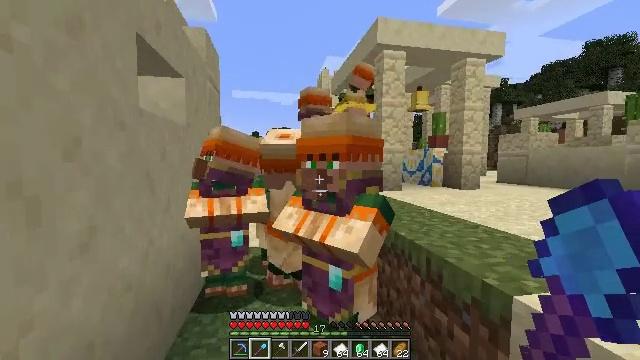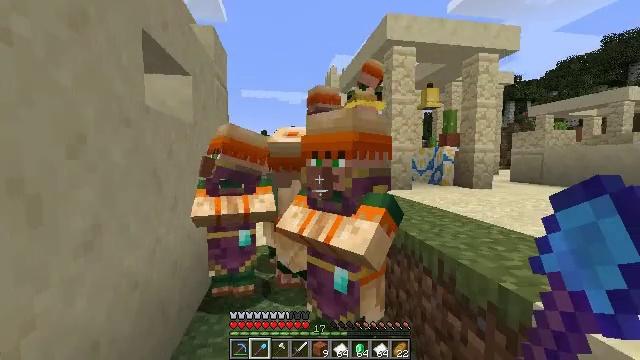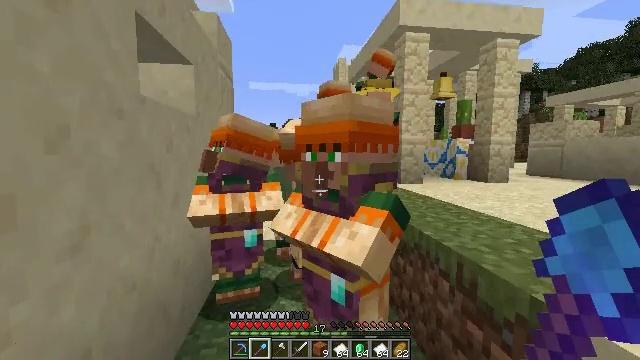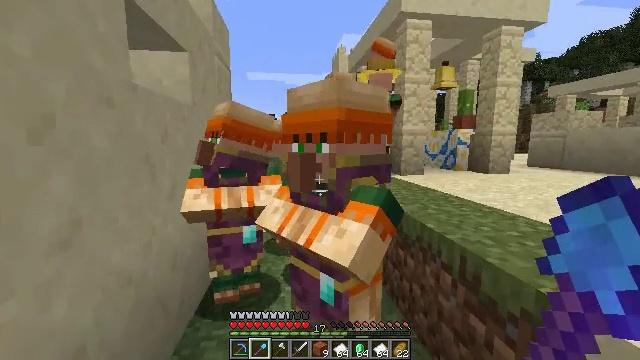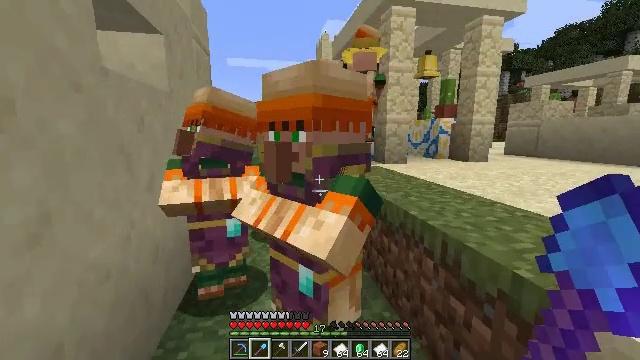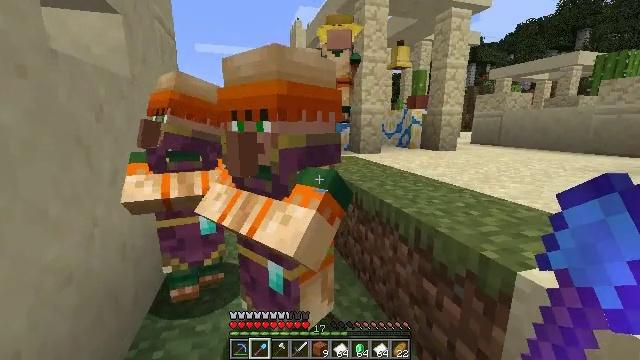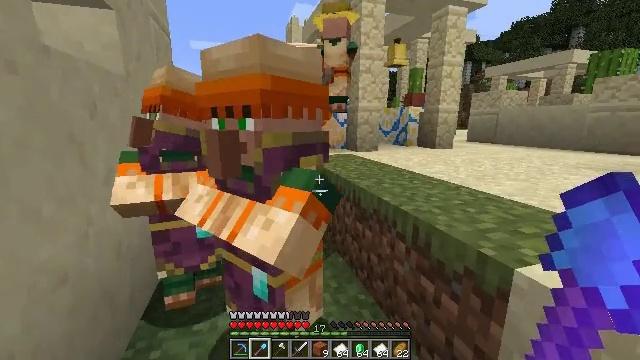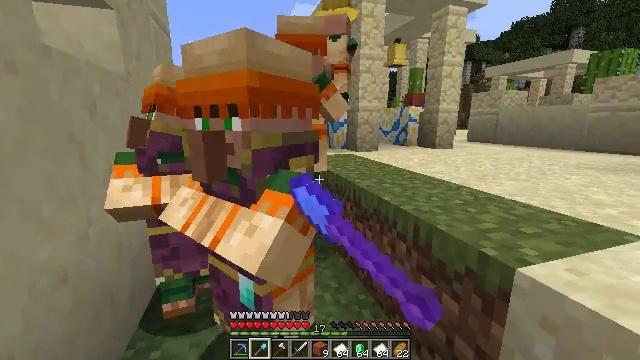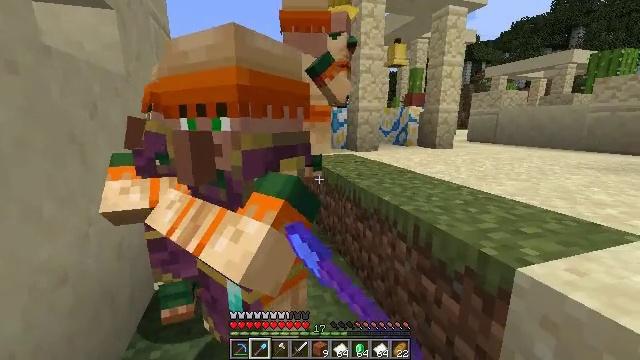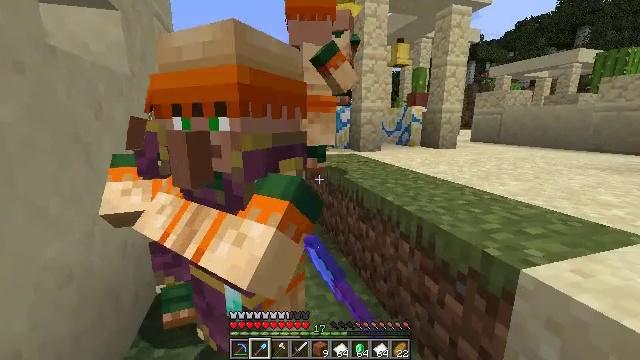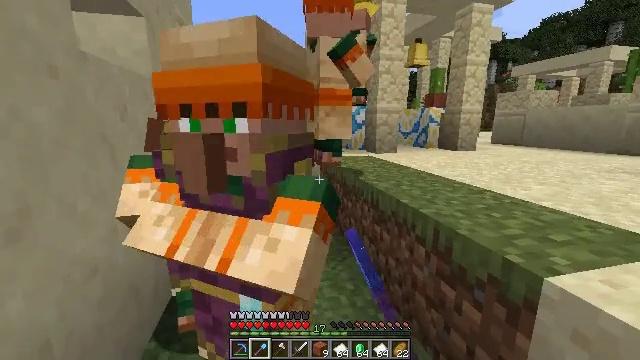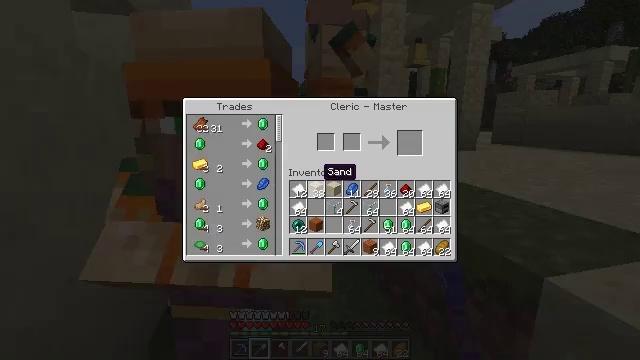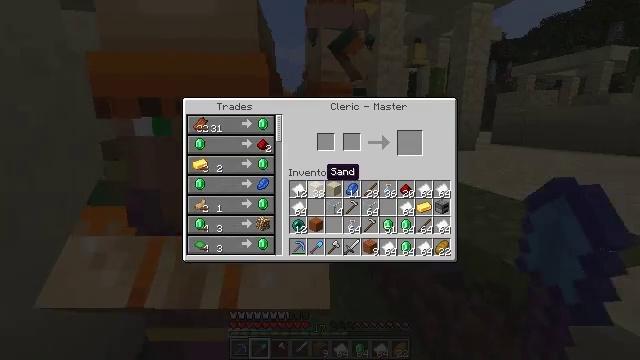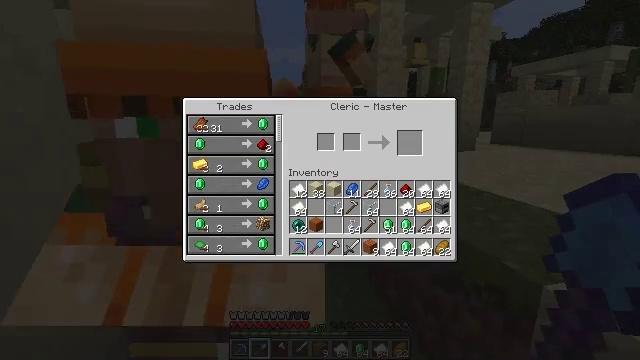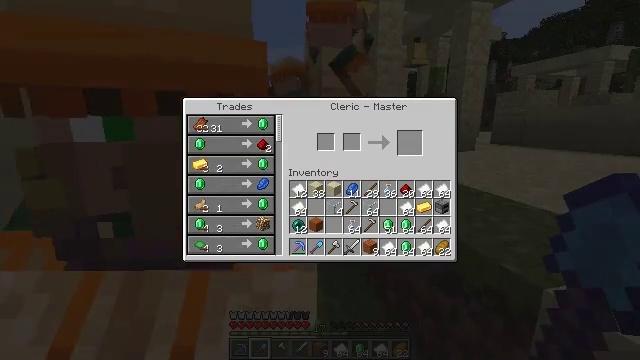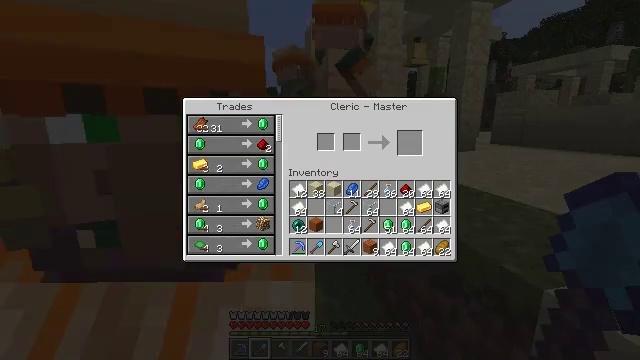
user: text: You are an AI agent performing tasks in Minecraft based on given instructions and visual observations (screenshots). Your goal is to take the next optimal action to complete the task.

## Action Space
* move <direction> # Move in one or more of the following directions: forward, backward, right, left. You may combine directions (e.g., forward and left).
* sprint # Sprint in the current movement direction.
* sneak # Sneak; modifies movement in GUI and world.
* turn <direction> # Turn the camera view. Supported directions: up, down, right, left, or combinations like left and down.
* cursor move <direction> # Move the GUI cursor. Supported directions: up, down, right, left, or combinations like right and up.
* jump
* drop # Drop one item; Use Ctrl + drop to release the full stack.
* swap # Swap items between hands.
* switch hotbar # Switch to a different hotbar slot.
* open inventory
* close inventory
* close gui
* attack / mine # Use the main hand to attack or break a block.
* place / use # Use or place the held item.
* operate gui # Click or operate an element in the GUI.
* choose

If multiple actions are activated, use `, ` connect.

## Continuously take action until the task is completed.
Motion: motion action
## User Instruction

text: Harvest wheat from the field.
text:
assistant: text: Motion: turn left
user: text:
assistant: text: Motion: turn left and down
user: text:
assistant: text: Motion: turn down
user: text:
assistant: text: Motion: turn right and down
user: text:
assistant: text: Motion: turn right and down
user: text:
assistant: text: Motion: use / place
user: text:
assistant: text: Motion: use / place
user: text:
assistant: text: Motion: use / place
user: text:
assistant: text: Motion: no_op
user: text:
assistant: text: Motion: turn left
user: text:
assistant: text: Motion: open gui
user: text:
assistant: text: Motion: no_op
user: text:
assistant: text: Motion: no_op
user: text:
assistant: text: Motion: no_op
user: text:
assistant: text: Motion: no_op
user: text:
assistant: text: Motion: no_op
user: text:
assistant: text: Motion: no_op
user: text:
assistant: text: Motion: no_op
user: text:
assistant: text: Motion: cursor move left
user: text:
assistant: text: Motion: cursor move left
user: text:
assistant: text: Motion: cursor move left
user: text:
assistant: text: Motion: cursor move left
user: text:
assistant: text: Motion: no_op
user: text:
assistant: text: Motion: no_op
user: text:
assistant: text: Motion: no_op
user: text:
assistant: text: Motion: no_op
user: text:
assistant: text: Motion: no_op
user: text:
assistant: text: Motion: no_op
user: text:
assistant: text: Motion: no_op
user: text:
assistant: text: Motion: no_op